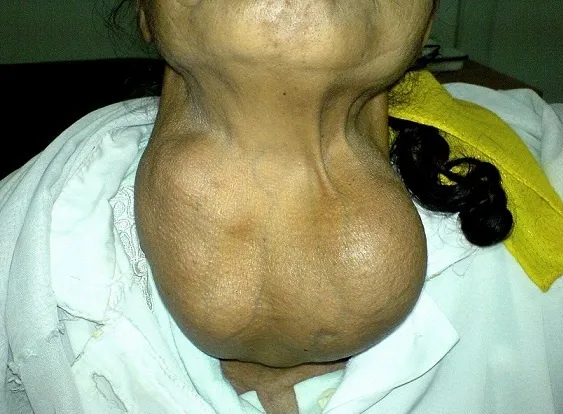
Frontal view of the goiter.
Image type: medical_photograph (other_medical_photograph)